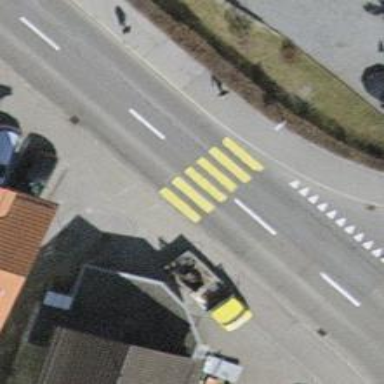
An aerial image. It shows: Marked crossing on the road.